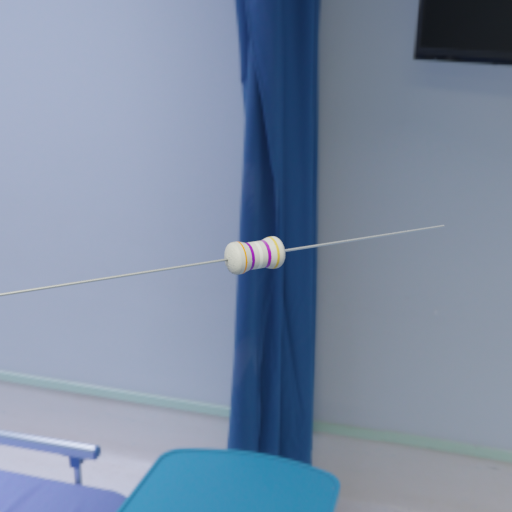
Resistor colour bands (in order): orange, violet, white, violet, gold